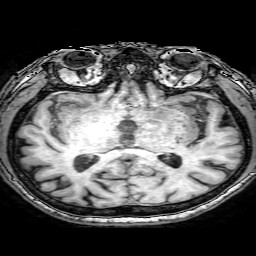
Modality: T1w
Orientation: coronal
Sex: male
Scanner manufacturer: philips
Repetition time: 0.008151 s
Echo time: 0.00374 s